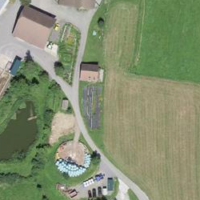
EUNIS habitat code: 24
Species observed at this site:
Galeopsis tetrahit
Sorbus aucuparia